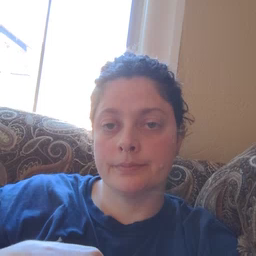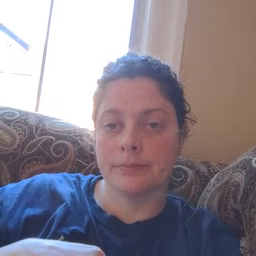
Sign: yourself